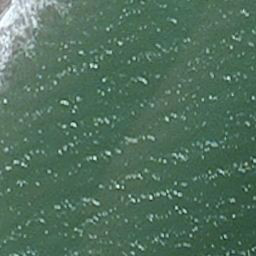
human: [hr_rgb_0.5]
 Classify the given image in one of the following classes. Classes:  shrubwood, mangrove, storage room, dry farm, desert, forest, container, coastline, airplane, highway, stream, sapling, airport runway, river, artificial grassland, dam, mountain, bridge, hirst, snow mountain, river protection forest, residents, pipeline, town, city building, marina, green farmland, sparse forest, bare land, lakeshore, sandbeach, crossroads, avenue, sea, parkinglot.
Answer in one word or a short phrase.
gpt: sea